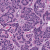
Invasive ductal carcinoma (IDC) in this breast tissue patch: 1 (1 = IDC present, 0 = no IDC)